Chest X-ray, PA view. Patient: 34 years old, sex M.
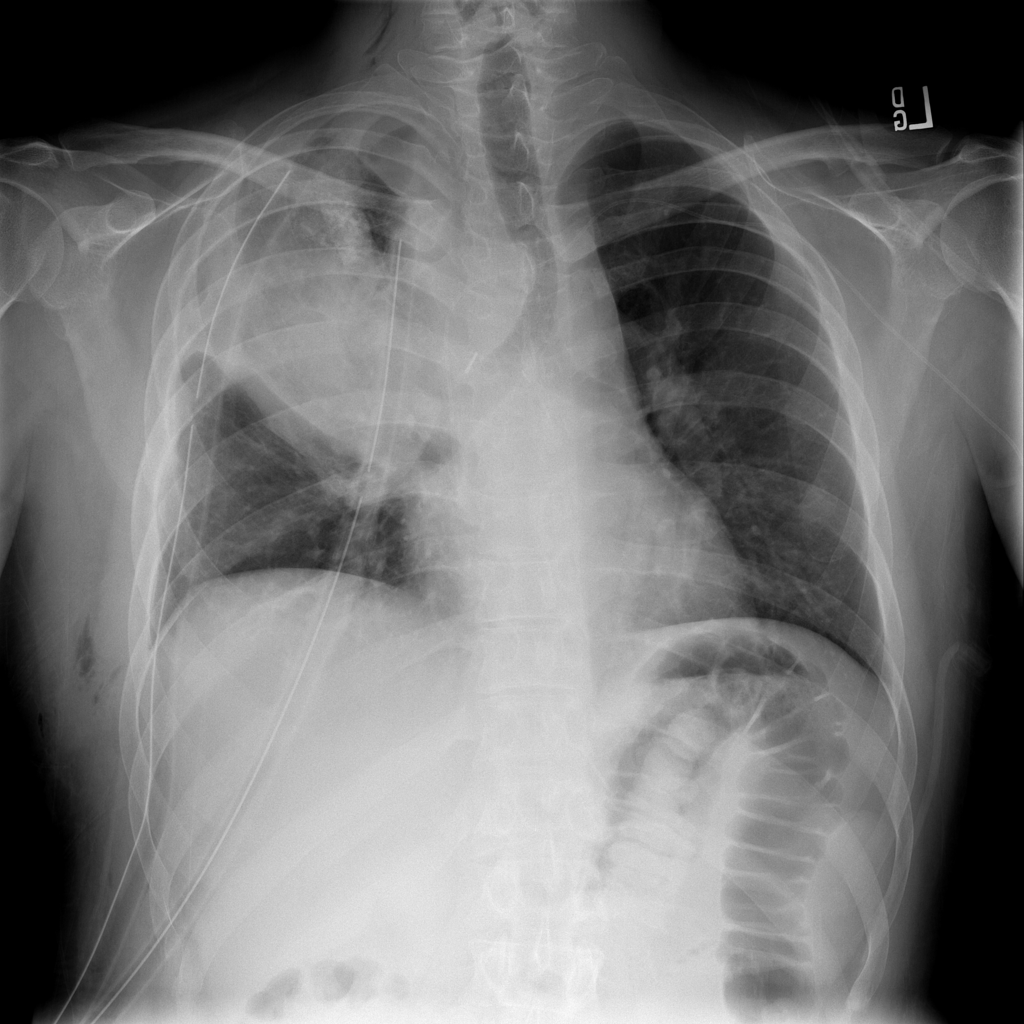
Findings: Consolidation, Mass